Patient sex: M
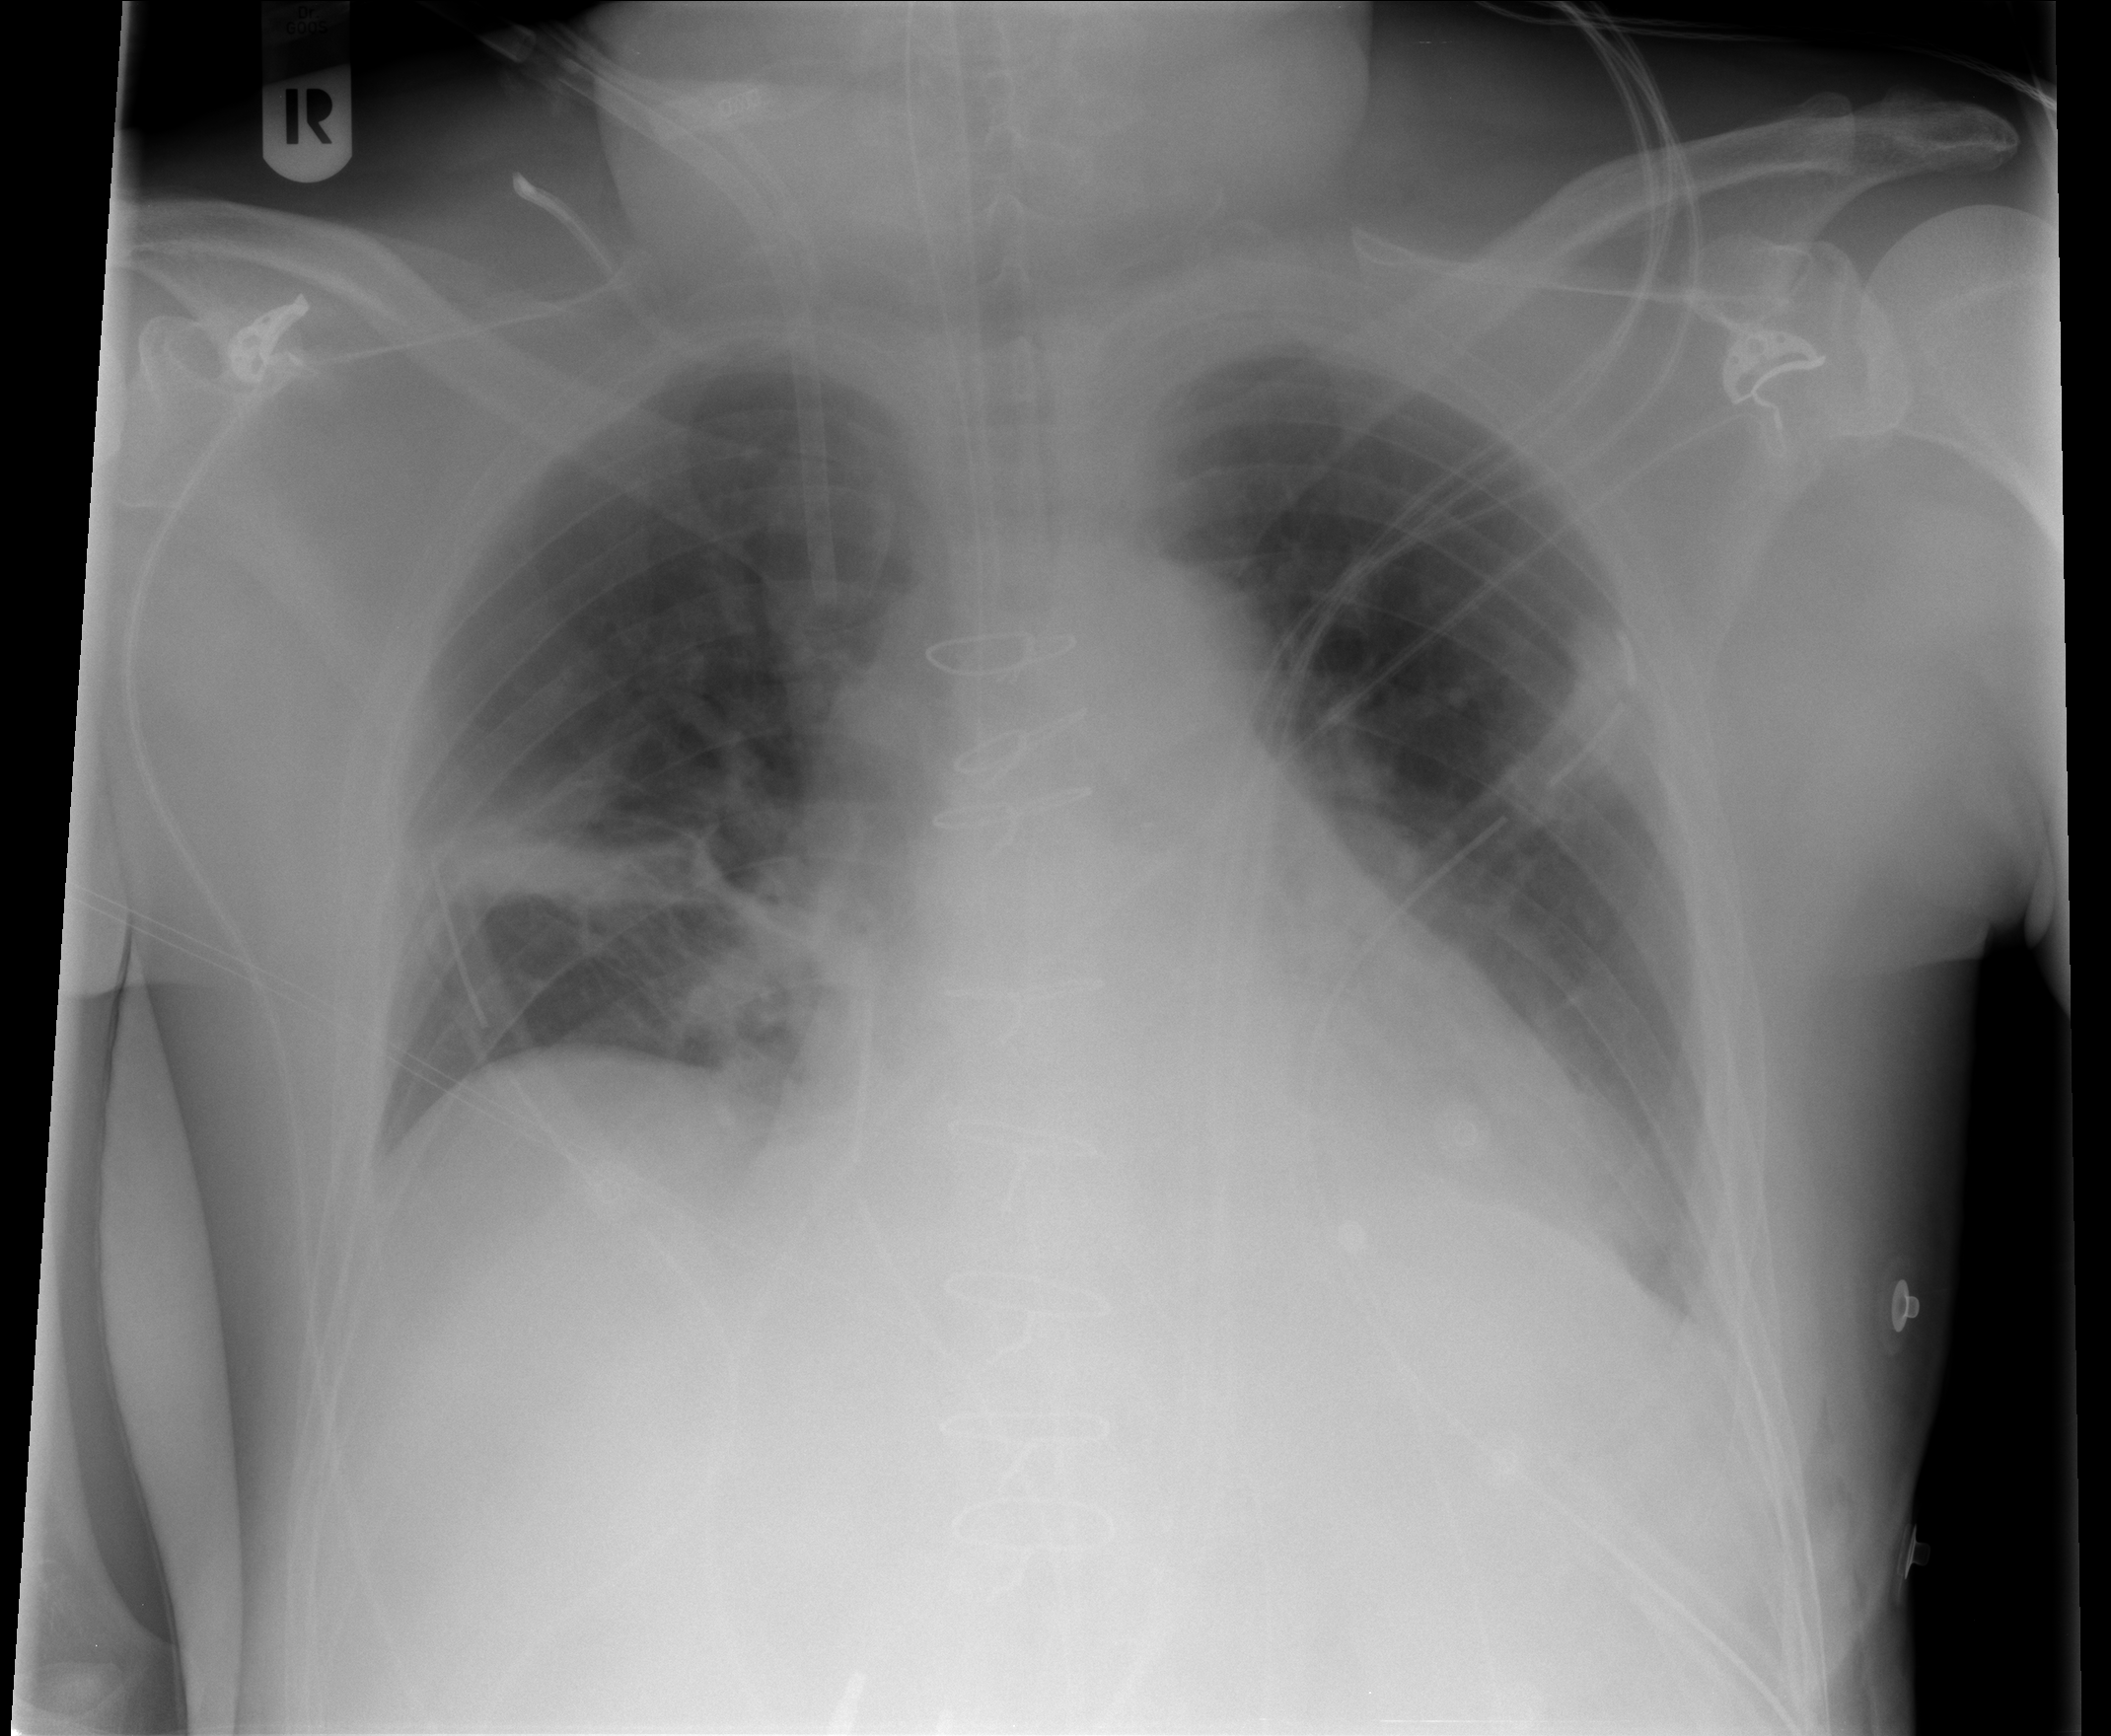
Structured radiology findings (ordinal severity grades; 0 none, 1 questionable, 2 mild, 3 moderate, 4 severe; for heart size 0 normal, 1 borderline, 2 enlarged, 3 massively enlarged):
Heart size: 0
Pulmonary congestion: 0
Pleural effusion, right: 0
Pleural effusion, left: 0
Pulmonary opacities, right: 0
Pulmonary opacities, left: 0
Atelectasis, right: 2
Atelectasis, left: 0